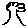
Label: tree